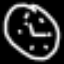
Label: clock